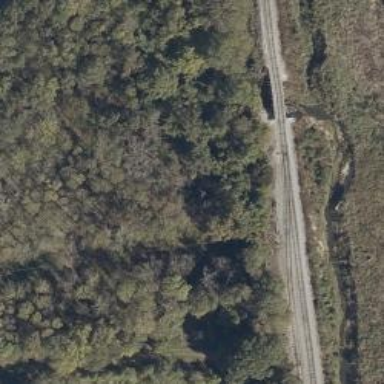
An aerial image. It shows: Disused railway spur.